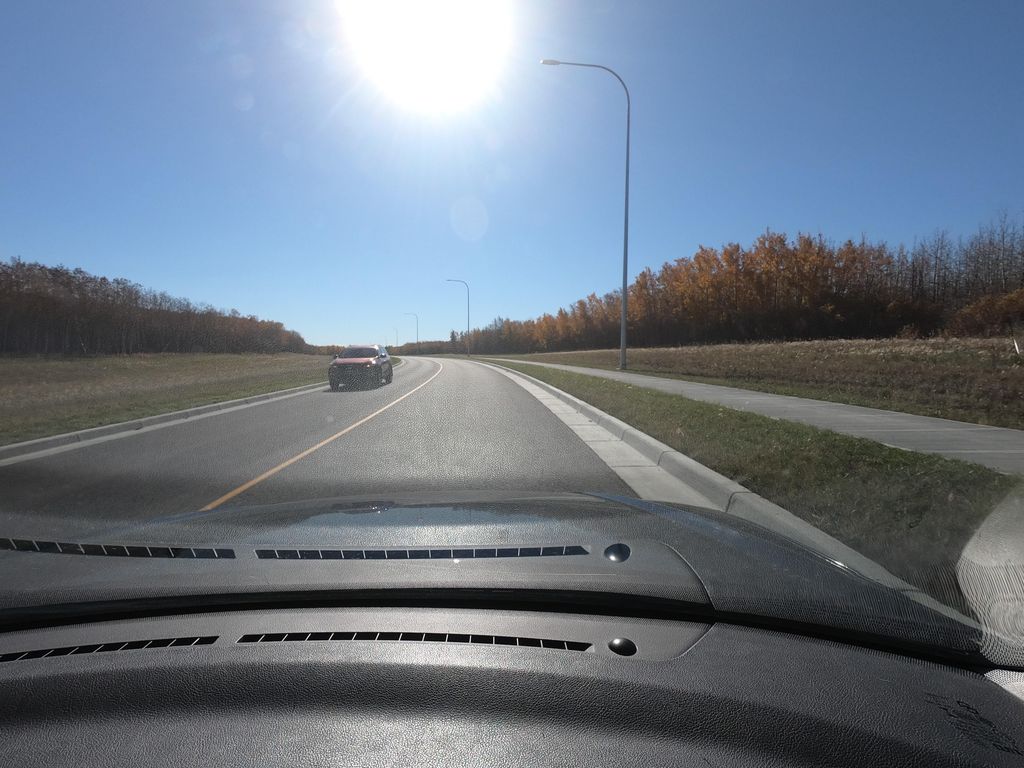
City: calgary